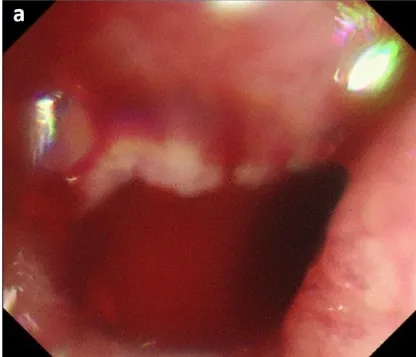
A) Colonoscopy revealed a type 2 tumor and circular stenosis in the ascending colon. The colonoscopy was unable to pass the lesion.
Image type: endoscopy (gi_endoscopy)